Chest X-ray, PA view. Patient: 44 years old, sex M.
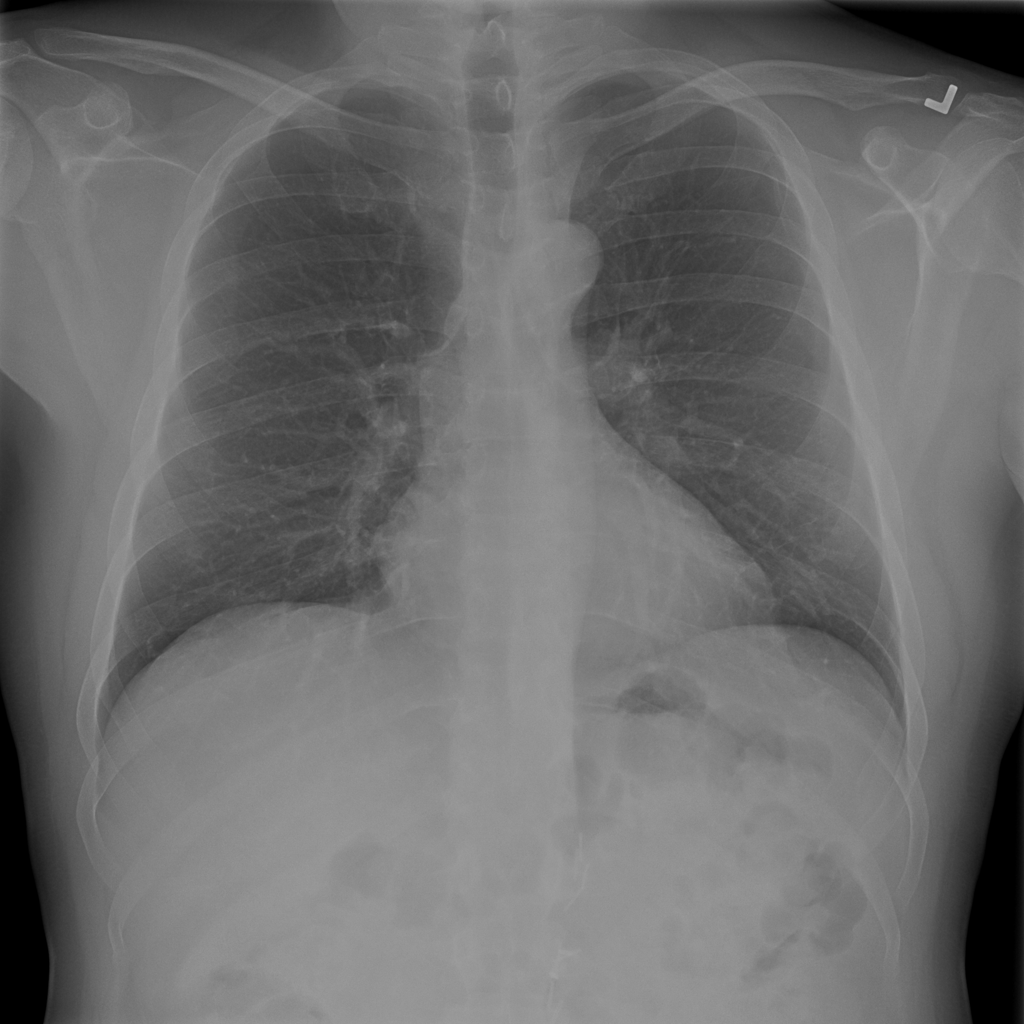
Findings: Infiltration